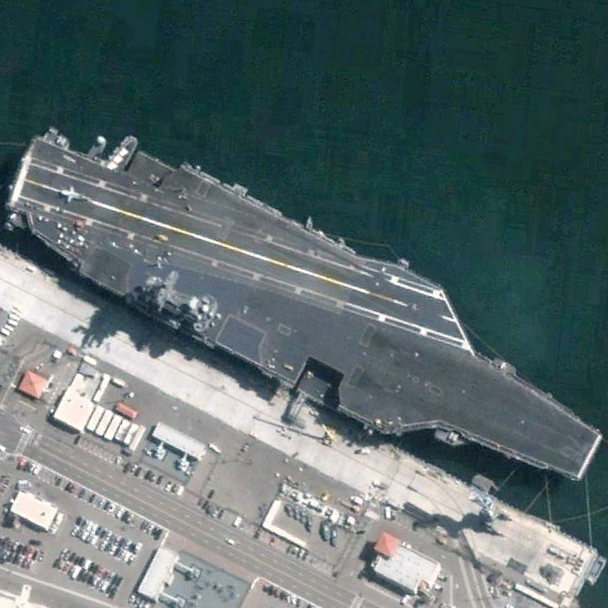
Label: aircraft_carrier